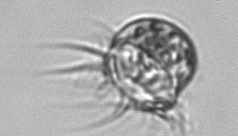
Label: Leegaardiella_ovalis